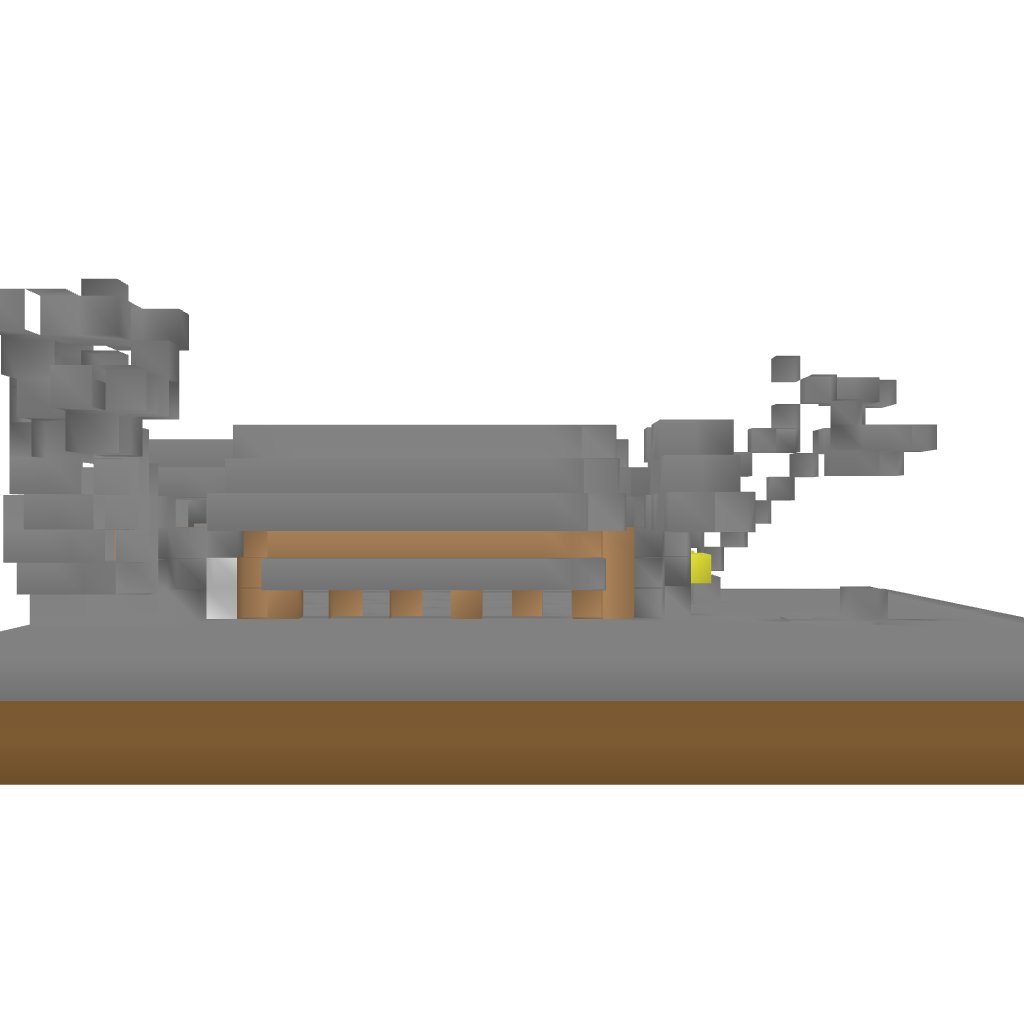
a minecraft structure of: Autocuiseur bad low quality